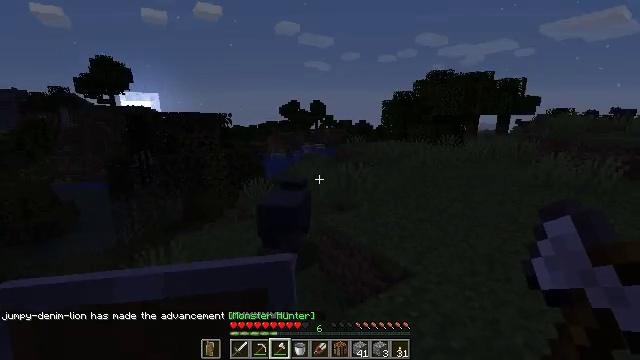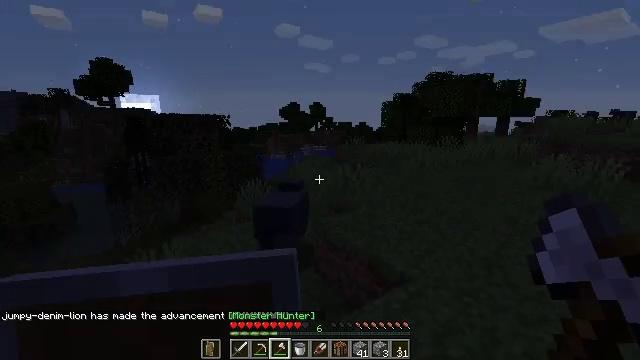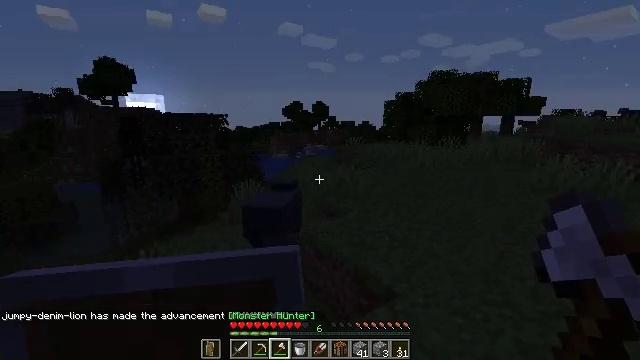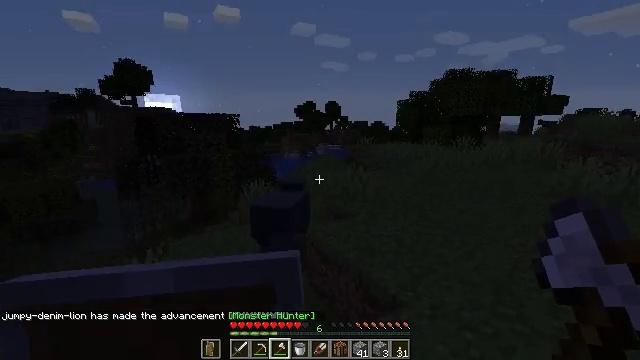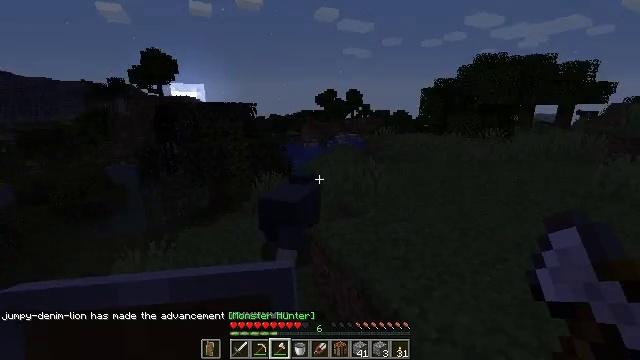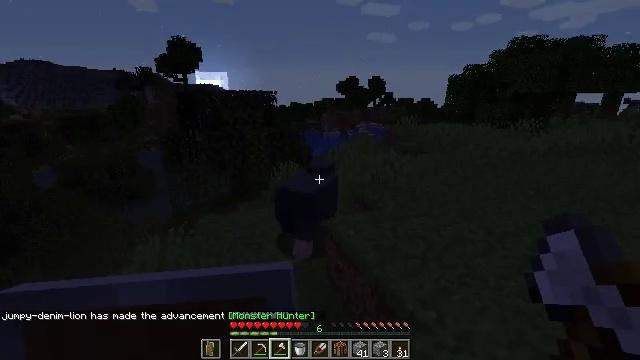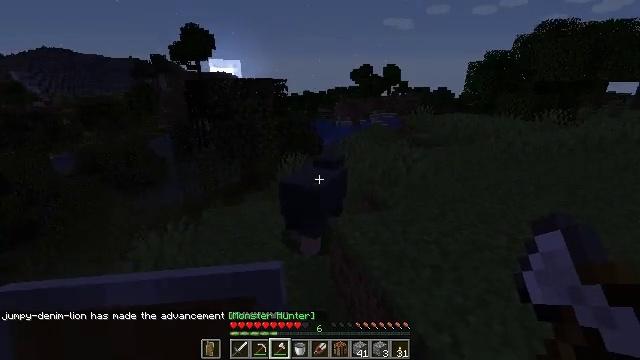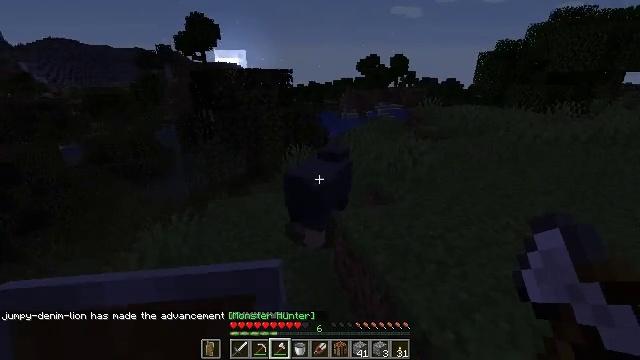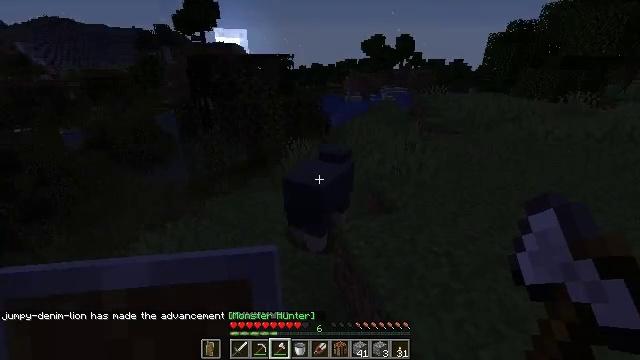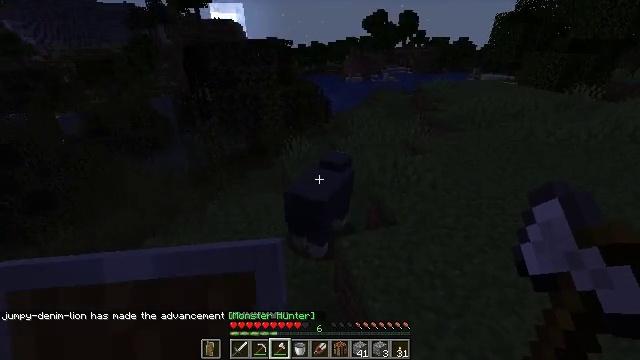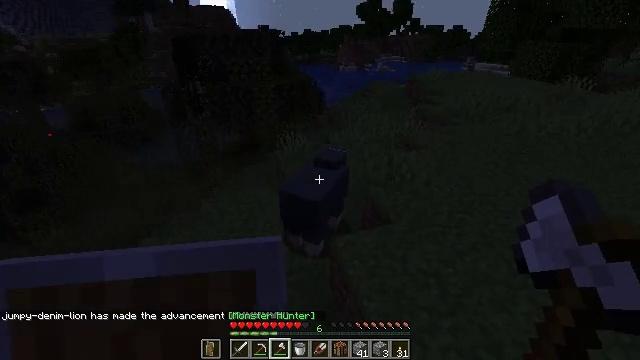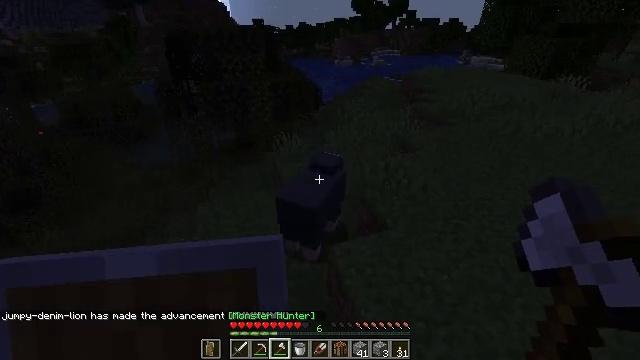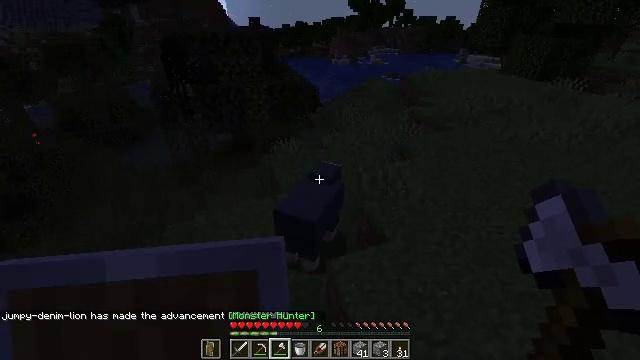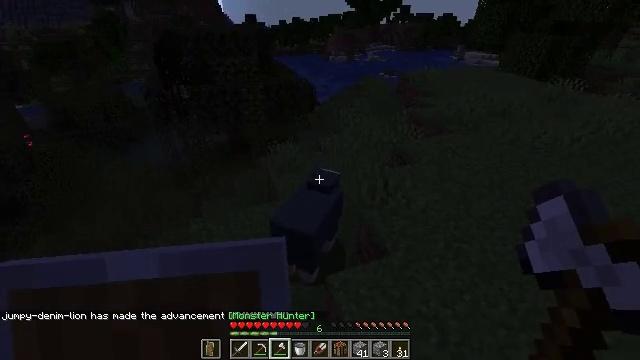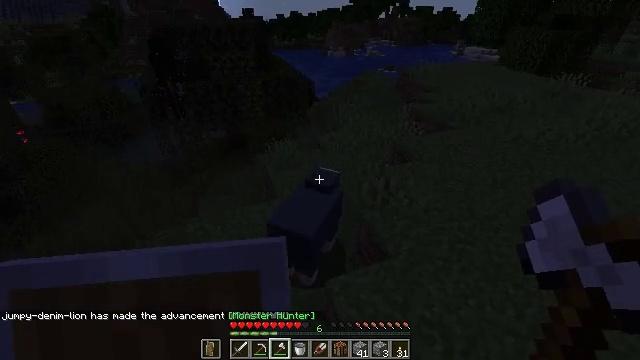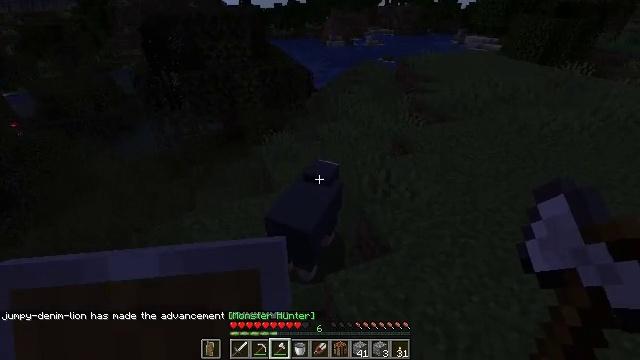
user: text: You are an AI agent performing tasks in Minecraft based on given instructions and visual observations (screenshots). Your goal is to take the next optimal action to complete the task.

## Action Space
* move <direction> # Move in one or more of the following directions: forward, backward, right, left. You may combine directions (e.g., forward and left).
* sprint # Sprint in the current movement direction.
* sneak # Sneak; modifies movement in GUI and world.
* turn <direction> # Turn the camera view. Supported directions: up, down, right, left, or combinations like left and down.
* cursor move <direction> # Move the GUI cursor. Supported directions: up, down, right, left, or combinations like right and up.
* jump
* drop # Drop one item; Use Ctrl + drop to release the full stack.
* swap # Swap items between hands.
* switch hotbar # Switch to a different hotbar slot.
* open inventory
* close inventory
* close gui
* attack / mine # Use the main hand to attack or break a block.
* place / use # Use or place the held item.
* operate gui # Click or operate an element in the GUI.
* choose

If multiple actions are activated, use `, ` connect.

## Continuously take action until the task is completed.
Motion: motion action
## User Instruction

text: Kill the sheep.
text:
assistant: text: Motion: move forward and move right
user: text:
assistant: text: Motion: move forward and move right
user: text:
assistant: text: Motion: move forward and move right, turn left
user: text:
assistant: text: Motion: move forward, turn left and down
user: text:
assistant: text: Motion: move forward, turn left and down
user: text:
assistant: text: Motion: move forward, turn left and down
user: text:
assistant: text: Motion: move forward, turn left and down
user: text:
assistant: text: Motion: move forward, turn down, jump
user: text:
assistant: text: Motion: move forward, turn down, jump
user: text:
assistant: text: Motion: move forward, turn right and down, jump
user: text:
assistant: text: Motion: move forward, turn down, jump
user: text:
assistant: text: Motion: move forward, jump
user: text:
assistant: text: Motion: move forward
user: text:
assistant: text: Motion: move forward
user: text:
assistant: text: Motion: move forward, turn down
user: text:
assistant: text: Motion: move forward
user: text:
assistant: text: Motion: move forward, turn down, attack / mine
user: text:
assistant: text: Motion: move forward, attack / mine
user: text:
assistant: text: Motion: move forward, attack / mine
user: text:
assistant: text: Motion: no_op
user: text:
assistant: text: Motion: no_op
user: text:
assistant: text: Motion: no_op
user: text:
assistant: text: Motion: no_op
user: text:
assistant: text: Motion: no_op
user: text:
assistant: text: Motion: no_op
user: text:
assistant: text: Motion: no_op
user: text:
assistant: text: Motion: move forward, jump
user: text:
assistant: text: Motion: move forward, jump
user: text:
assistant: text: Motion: move forward, jump
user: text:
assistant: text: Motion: move forward, jump